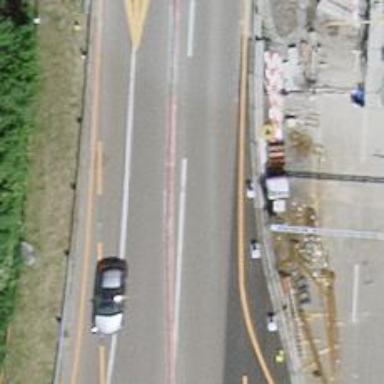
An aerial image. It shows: Asphalt motorway.